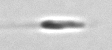
Label: flagellate_morphotype3